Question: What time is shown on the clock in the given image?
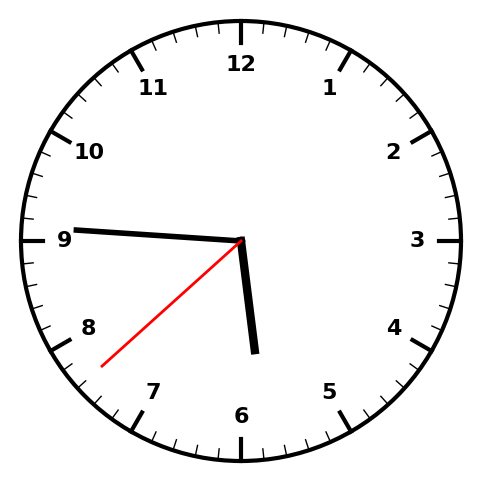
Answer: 05:45:38